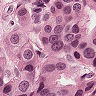
Metastatic tissue present: yes